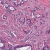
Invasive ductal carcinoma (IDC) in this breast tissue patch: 1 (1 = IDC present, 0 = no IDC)